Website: home-depot
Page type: customer-info-address
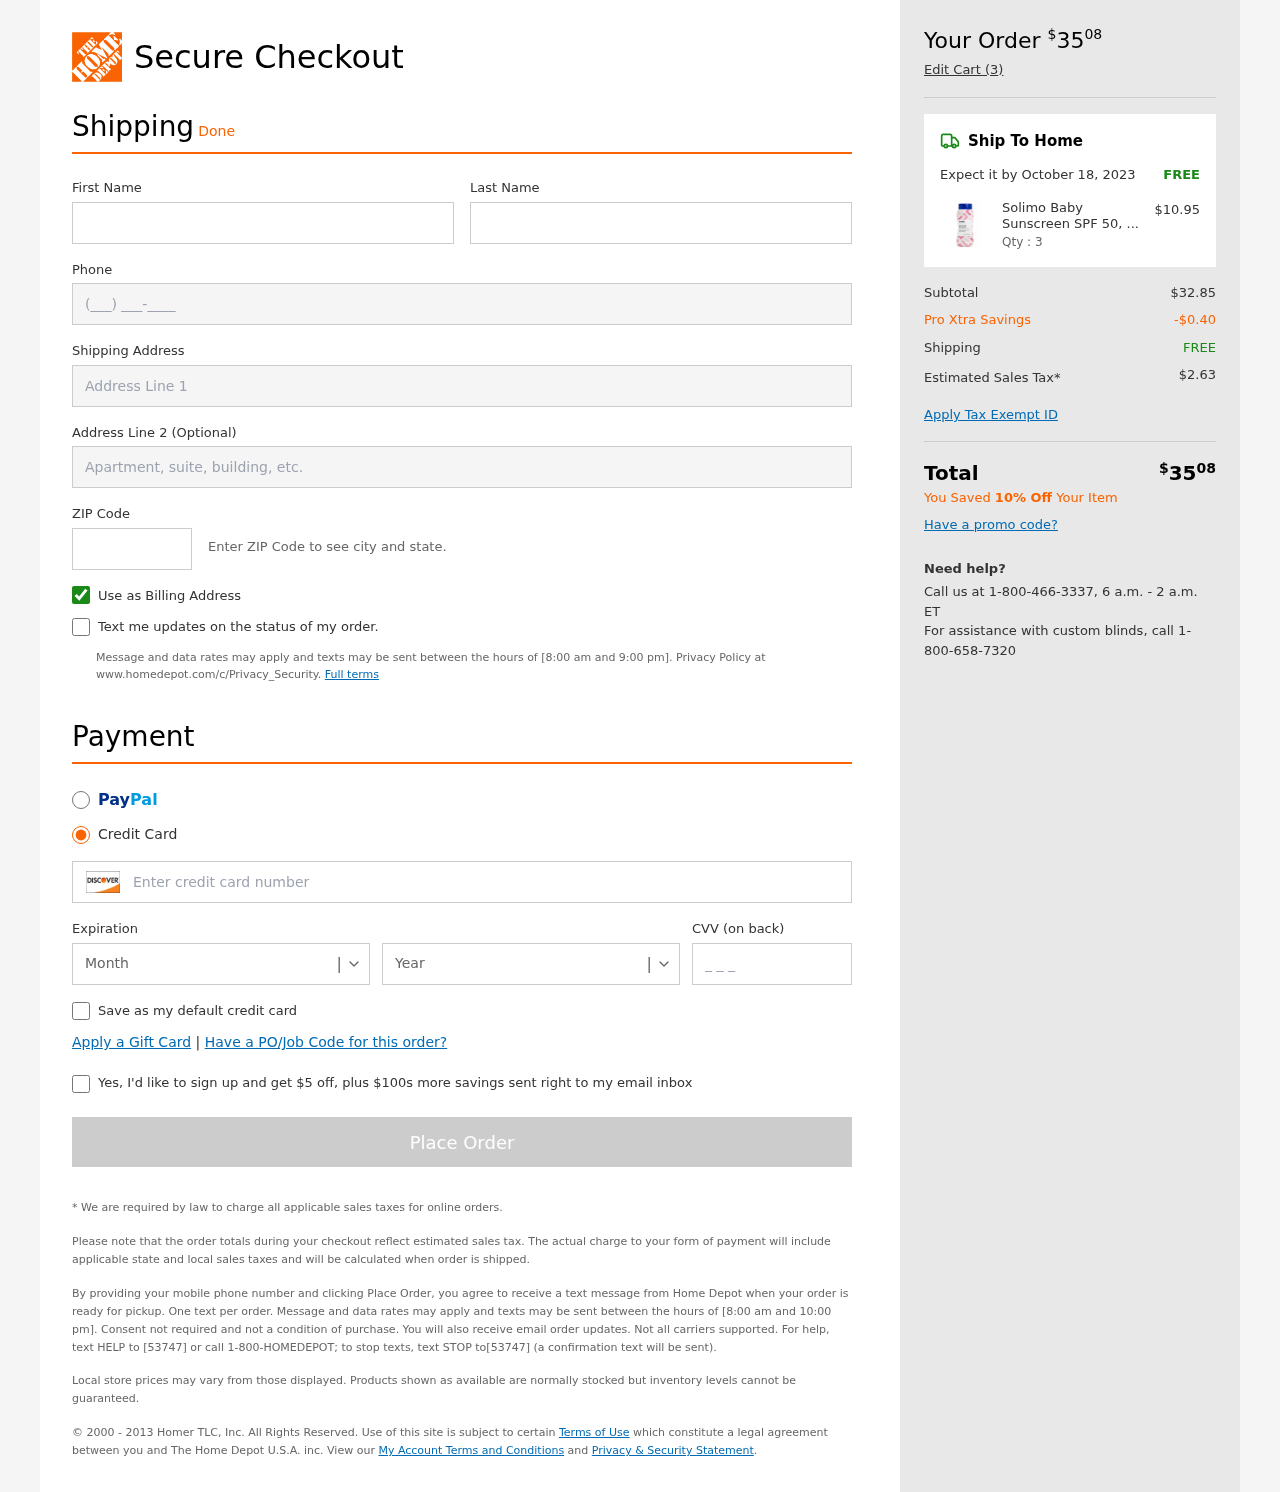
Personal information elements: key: PII_CARD_CVV
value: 697
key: PII_CARD_EXPIRY_MONTH
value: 02
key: PII_CARD_EXPIRY_YEAR
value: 30
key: PII_CARD_NUMBER
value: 6549 0234 9409 6271
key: PII_FIRSTNAME
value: Jasmine
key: PII_LASTNAME
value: Weber
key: PII_PHONE
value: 3889703657
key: PII_POSTCODE
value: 49762
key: PII_STREET
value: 3728 Walker Locks
Product elements: key: PRODUCT1_NAME
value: Solimo Baby Sunscreen SPF 50, 8 Fluid Ounce
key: PRODUCT1_PRICE
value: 10.95
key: PRODUCT1_QUANTITY
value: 3
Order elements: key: ORDER_TOTAL
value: $3508
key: ORDER_NUM_ITEMS
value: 3
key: ORDER_DELIVERY_DATE
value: October 18, 2023
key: ORDER_SHIPPING_COST
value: FREE
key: ORDER_SUBTOTAL
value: $32.85
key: ORDER_DISCOUNT
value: -$0.40
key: ORDER_SHIPPING_COST2
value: FREE
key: ORDER_TAX
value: $2.63
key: ORDER_TOTAL2
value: $3508
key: ORDER_SAVINGS_MESSAGE
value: You Saved 10% Off Your Item